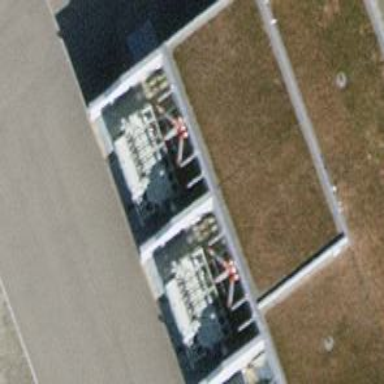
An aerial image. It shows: Outdoor transformer.